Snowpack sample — Buffalo Mountain, Silverthorne, Colorado, USA (2/22/26, 2:02 PM MST)
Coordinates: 39.622, -106.113
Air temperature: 33 °F
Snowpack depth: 63 cm
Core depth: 20 cm
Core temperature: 24.8 °F
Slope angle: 11°, slope face: 116°
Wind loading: low
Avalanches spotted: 0
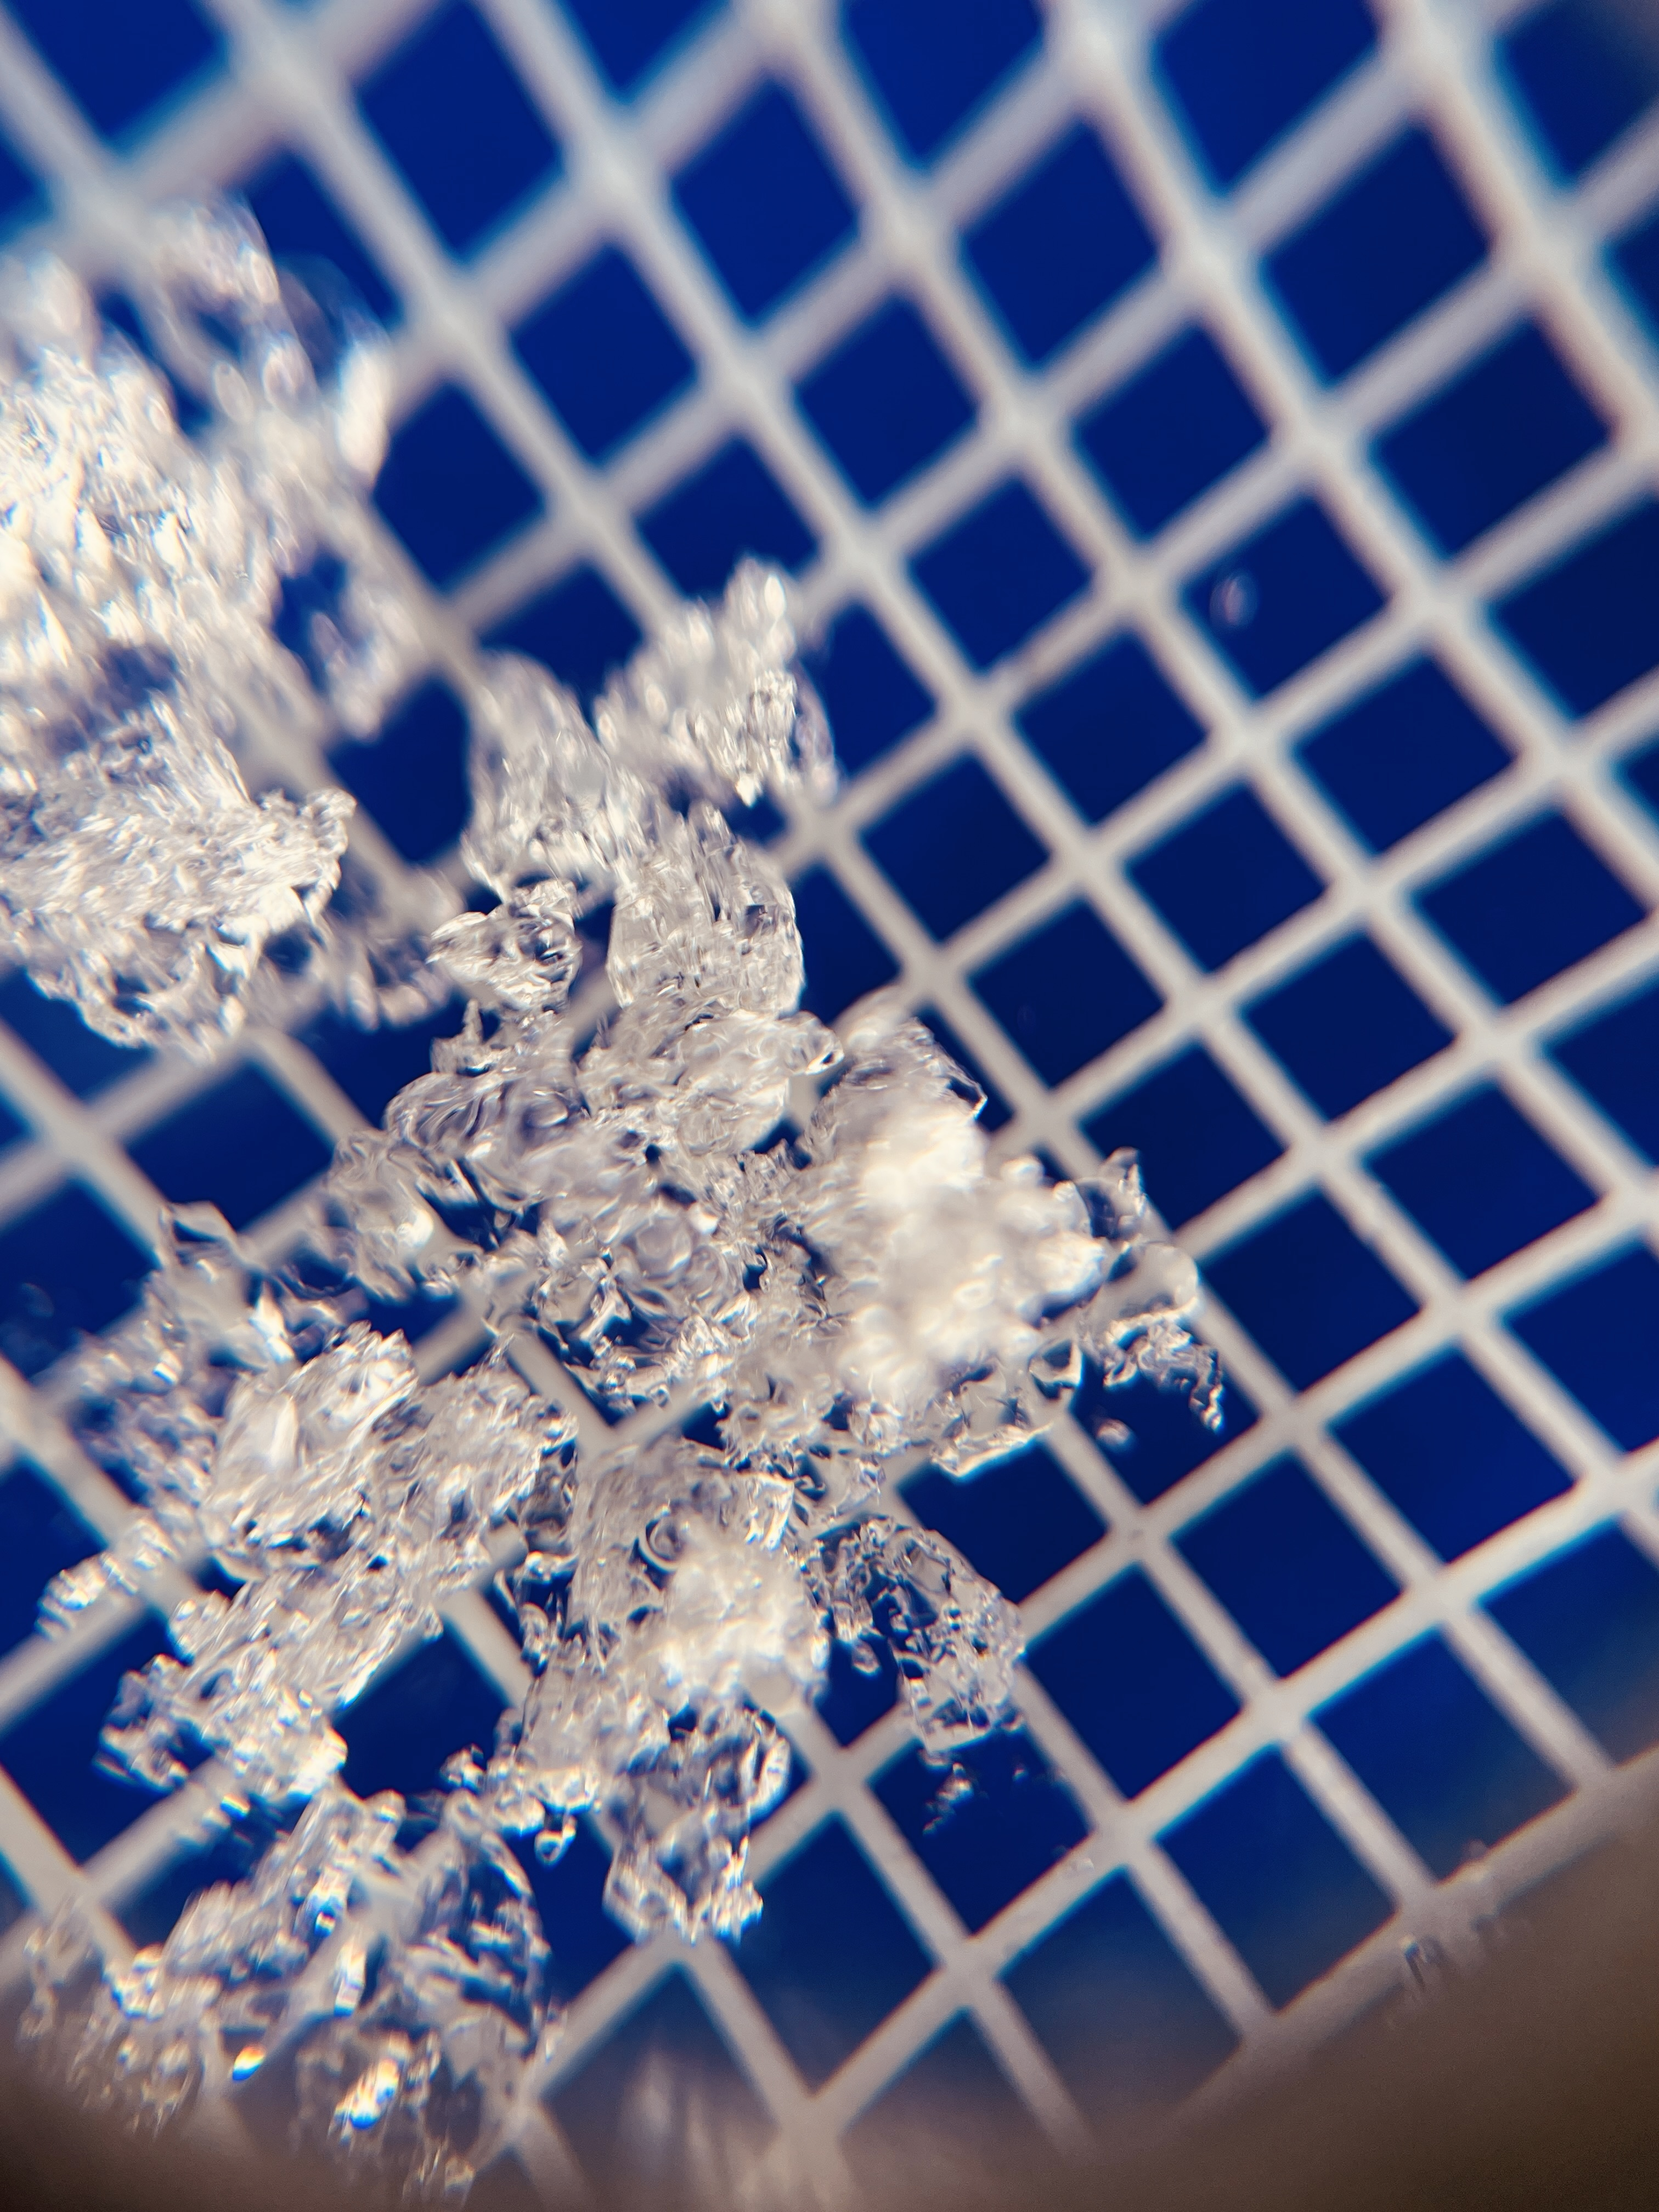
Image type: magnified_profile
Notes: In a firebreak similar to site 1, minimal wind loading with no spotted avalanches (not many faces in view though)